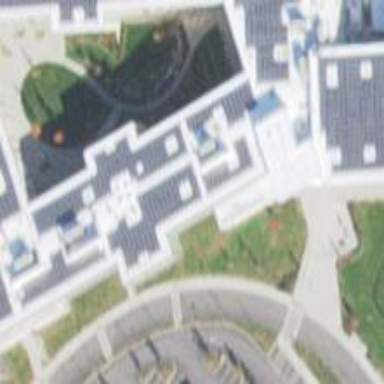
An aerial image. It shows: Courtyard that is man-made.